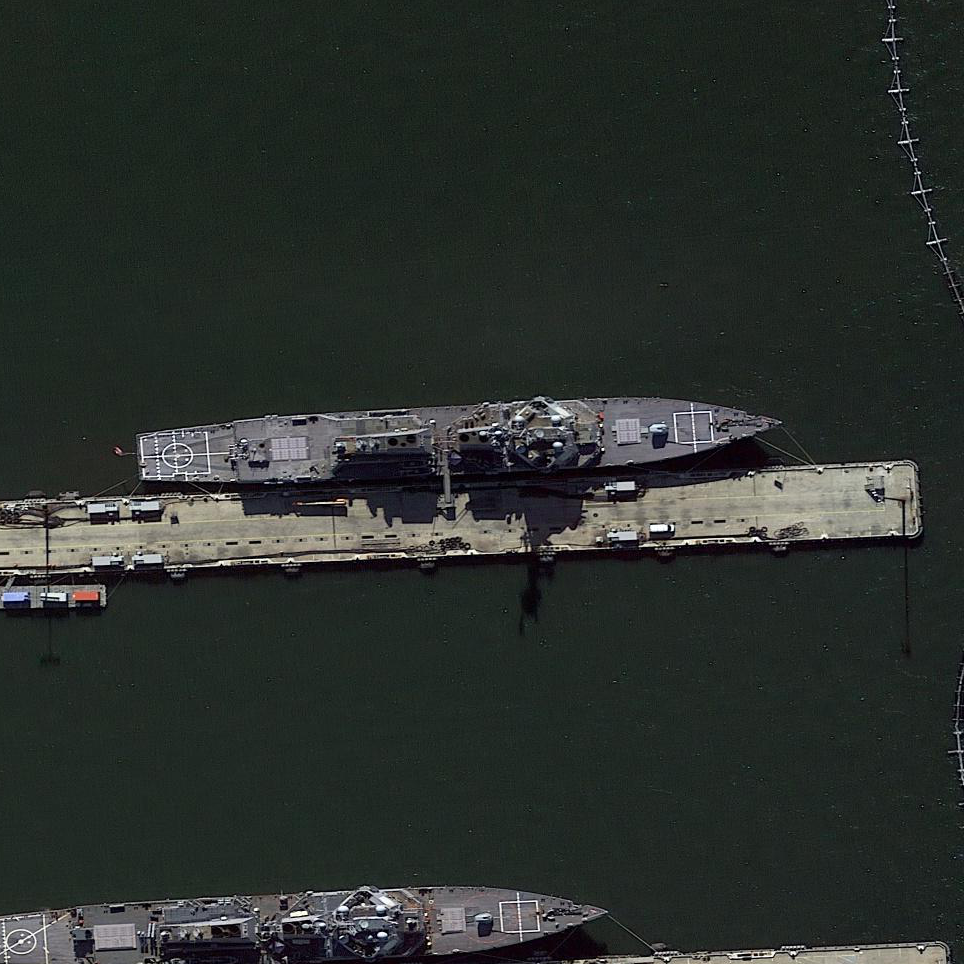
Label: destroyer